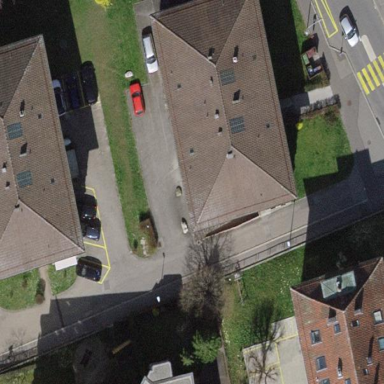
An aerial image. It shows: Hipped roof on apartment building.